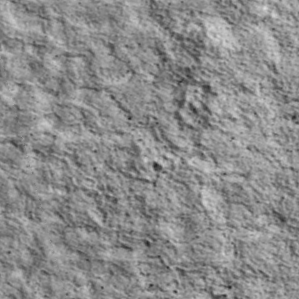
Label: non_frost